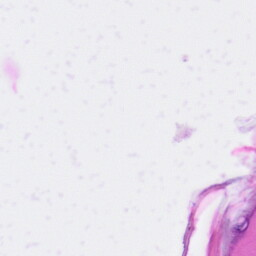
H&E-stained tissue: Skin